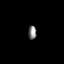
Tissue: lung
Cell type: Endothelial cells
Senescence score: 0.612
Nuclear area (px): 112
Mean DAPI intensity: 127.071